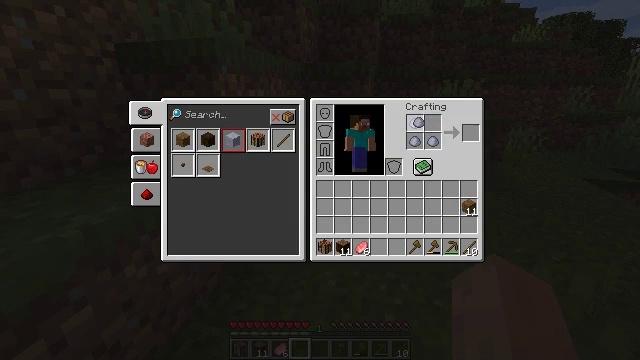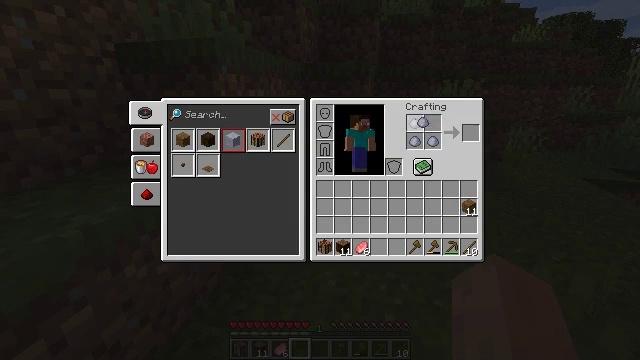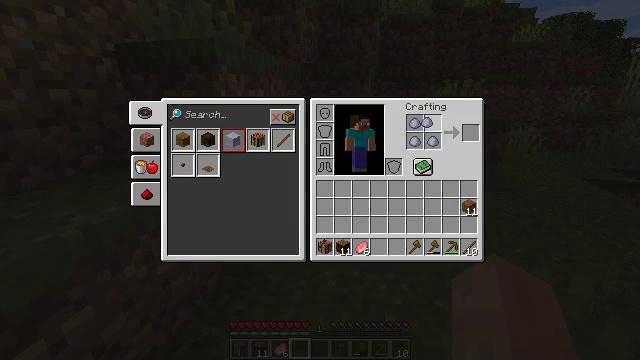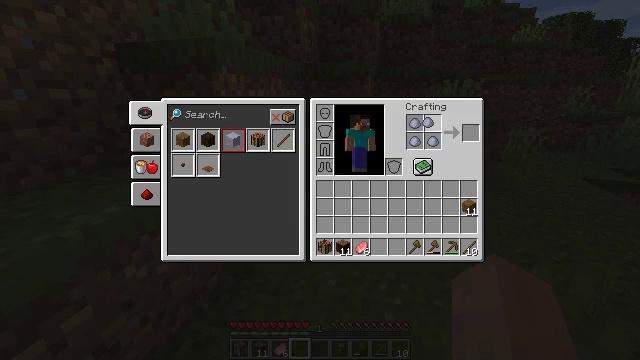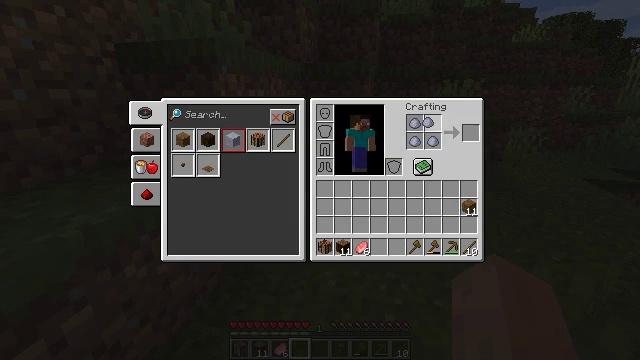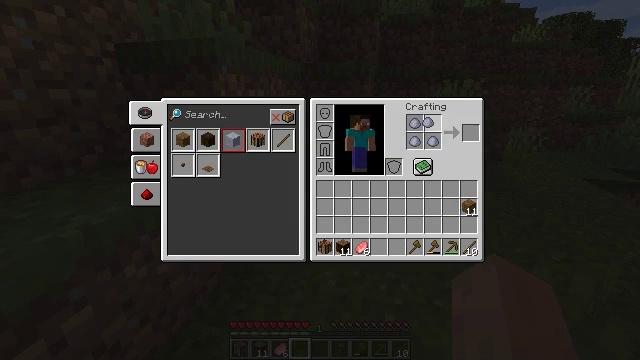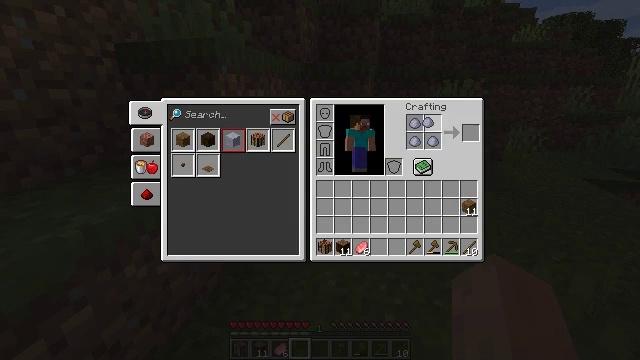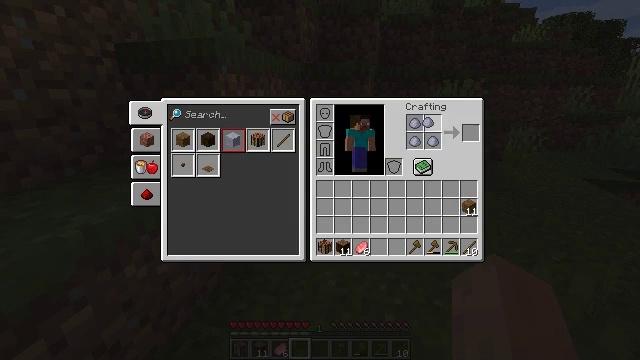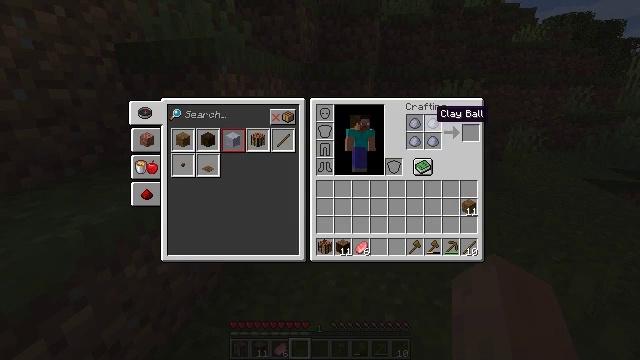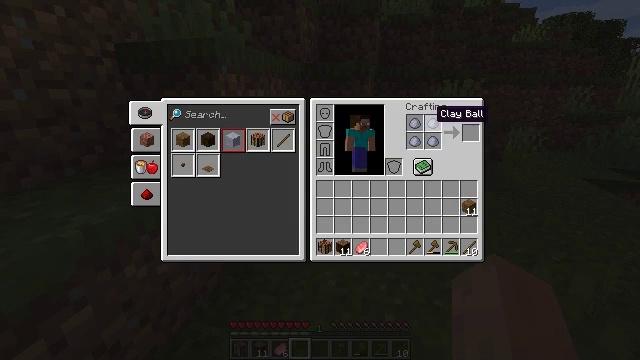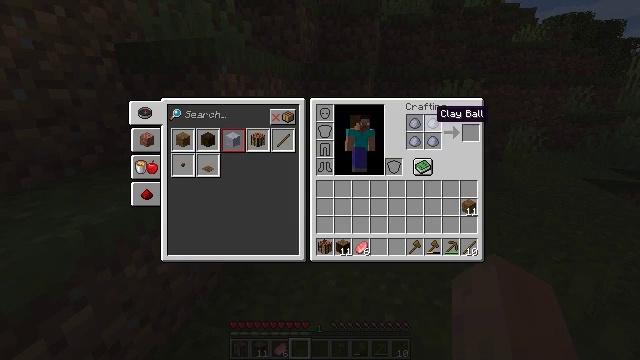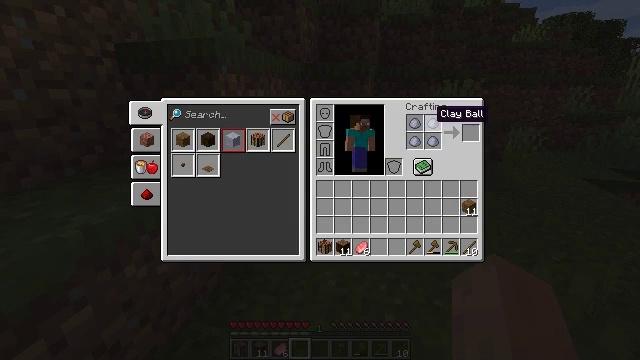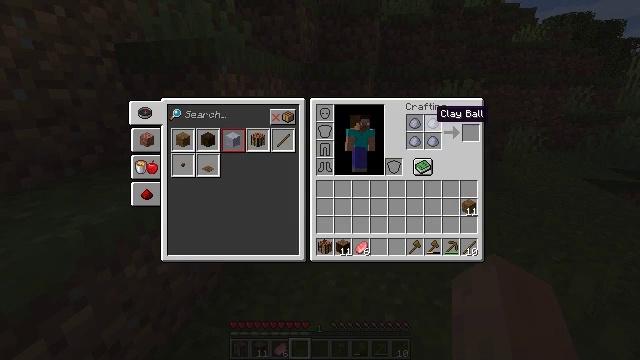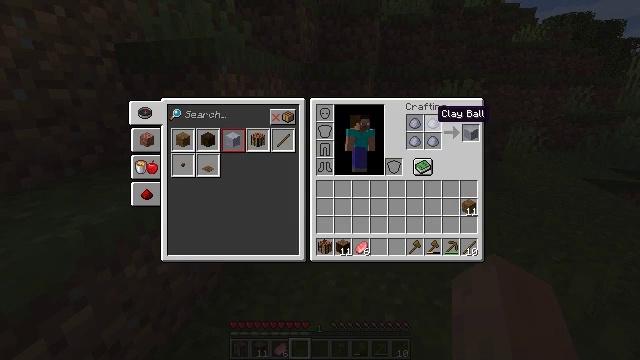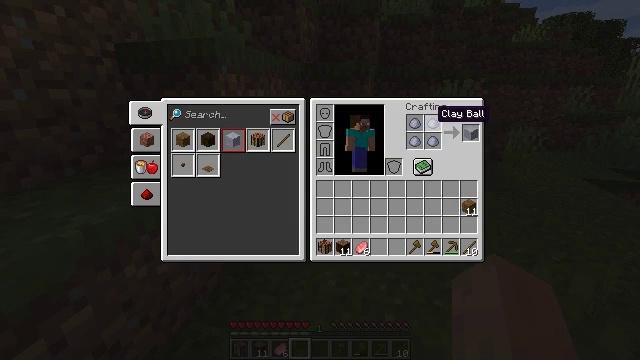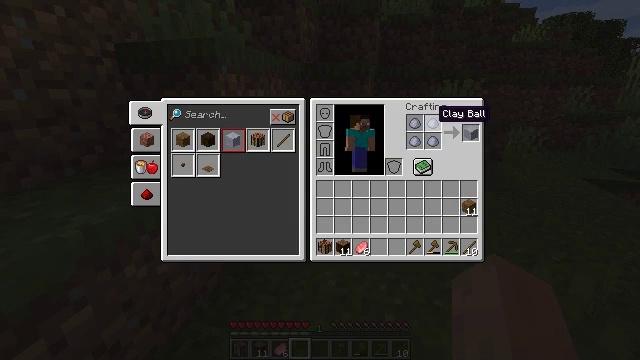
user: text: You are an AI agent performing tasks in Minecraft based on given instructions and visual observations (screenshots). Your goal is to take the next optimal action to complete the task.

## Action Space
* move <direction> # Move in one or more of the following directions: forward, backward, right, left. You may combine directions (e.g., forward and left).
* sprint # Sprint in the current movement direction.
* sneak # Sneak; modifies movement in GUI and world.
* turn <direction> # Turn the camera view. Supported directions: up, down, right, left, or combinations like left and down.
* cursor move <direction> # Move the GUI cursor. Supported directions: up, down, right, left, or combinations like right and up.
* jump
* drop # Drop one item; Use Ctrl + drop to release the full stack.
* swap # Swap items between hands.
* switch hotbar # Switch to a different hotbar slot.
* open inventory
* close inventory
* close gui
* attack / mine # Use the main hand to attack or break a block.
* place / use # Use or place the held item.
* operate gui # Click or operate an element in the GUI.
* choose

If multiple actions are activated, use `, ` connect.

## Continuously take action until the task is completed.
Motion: motion action
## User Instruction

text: Combine ingredients to craft clay.
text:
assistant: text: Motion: choose
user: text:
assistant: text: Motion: no_op
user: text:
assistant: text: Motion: no_op
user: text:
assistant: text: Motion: no_op
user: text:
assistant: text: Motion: choose
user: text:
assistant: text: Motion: choose
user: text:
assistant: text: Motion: choose
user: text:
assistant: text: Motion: no_op
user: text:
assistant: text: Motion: no_op
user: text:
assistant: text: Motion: no_op
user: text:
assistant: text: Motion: no_op
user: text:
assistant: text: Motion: no_op
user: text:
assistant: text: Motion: no_op
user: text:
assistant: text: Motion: no_op
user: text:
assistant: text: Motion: no_op
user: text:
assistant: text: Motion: no_op
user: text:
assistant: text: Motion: no_op
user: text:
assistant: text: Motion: no_op
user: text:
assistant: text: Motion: no_op
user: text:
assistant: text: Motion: no_op
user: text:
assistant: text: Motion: no_op
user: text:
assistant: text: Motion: no_op
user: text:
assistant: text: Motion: no_op
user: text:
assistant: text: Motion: no_op
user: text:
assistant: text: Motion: no_op
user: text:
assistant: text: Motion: cursor move right
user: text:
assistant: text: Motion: cursor move right
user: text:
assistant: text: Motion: no_op
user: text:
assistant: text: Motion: no_op
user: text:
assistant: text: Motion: no_op